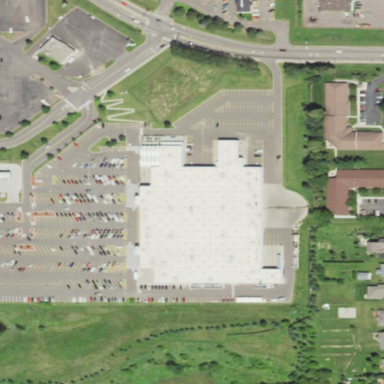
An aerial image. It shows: Retail building housing supermarket.